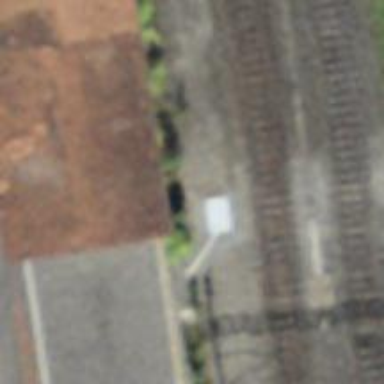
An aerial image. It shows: Shed.